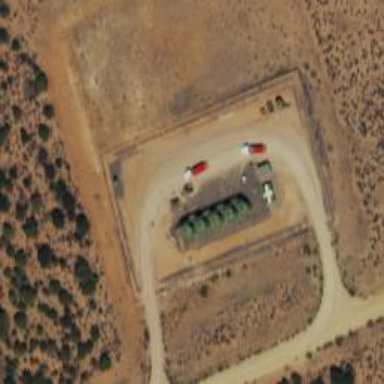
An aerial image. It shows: Storage tank that is man-made.